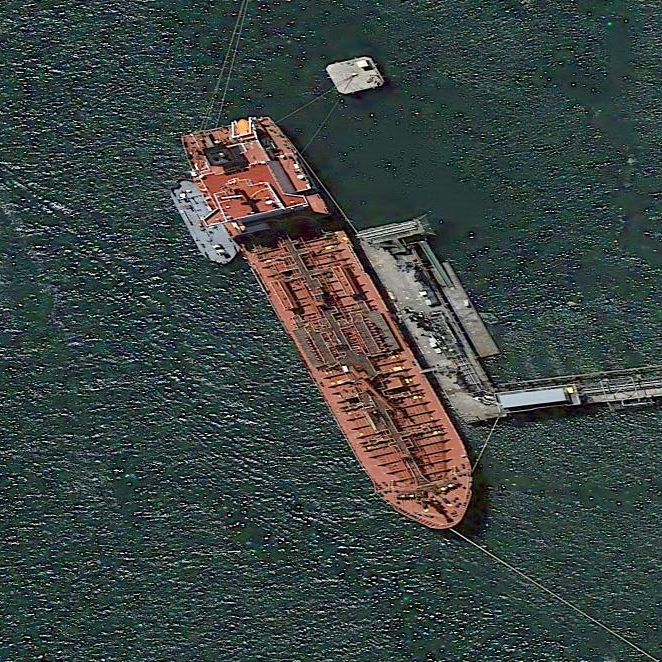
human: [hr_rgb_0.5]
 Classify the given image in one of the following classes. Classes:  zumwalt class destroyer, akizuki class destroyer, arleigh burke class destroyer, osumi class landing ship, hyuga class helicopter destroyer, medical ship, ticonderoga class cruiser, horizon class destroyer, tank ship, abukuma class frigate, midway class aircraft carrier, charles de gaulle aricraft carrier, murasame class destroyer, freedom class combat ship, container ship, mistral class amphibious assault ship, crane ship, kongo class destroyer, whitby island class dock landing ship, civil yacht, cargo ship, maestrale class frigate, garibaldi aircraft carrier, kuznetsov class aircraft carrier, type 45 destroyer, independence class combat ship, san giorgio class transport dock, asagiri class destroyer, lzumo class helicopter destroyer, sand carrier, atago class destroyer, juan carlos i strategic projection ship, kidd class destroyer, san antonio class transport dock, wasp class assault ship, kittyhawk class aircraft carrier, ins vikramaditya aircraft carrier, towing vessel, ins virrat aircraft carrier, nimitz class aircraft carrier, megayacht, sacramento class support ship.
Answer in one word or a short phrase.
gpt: Tank ship